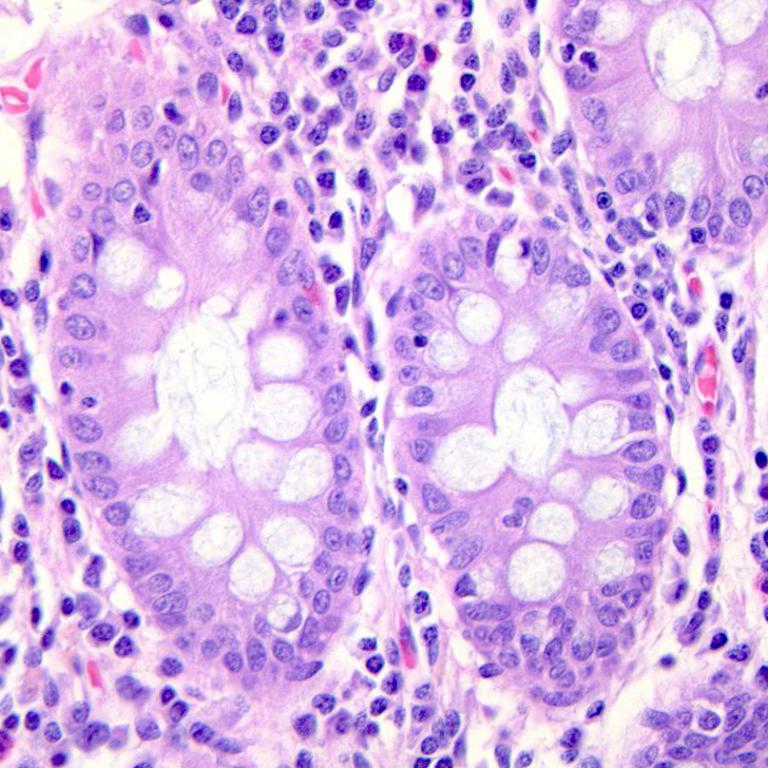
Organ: colon
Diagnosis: benign